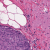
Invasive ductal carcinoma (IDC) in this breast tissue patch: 0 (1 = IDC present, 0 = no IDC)